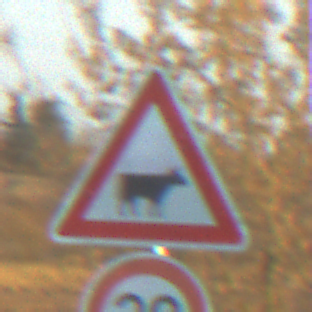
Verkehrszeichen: ViehtriebLinks
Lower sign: Geschwindigkeit30
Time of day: SunriseSunset
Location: Outdoor (RoadRail)
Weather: PartlyCloudy
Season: NotSpecified
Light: Natural